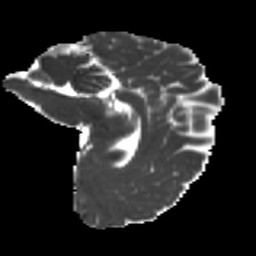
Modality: MD
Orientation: sagittal
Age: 31
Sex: female
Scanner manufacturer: ge
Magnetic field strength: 3 T
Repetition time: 7.8 s
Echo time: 0.0606 s